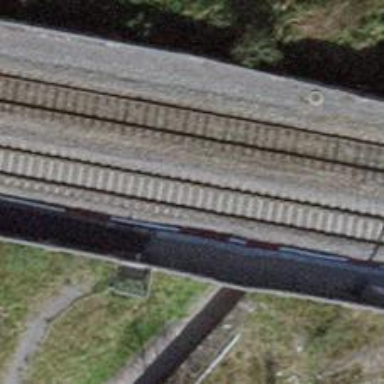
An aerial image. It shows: Bridge over railway with electrified contact lines.